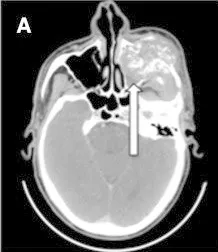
Comparison of CT scans realized before and after two months of treatment with a BRAF inhibitor. A, B, C: CT realized on April 2012.
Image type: radiology (ct)